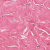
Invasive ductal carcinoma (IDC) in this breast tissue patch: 0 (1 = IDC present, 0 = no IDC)